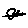
Label: line